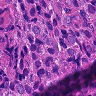
Metastatic tissue present: yes